Interaction volume radius: 5 \u00c5
Interaction volume height: 45 \u00c5
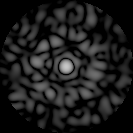
Disorder parameter: 0.8317